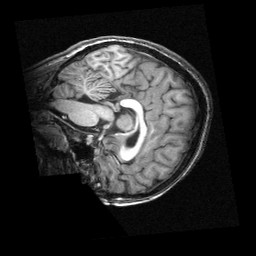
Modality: T1w
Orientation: sagittal
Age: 12
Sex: female
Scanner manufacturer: siemens
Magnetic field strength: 3 T
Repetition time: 2.3 s
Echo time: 0.00336 s